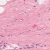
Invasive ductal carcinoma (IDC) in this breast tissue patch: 0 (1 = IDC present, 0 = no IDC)